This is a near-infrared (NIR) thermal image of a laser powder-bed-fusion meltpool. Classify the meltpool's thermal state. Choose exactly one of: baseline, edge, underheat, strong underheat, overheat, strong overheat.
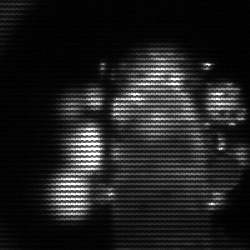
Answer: strong underheat